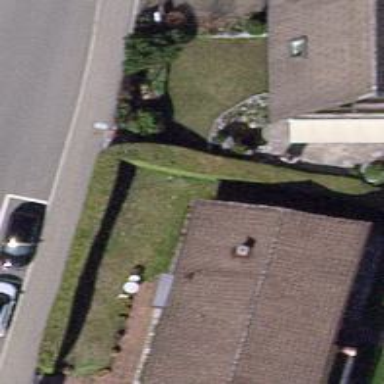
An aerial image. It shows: Hedge acting as barrier.